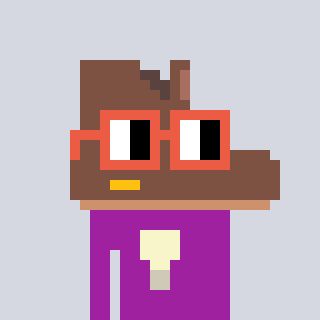
a pixel art character with square orange glasses, a boot-shaped head and a magenta-colored body on a cool background